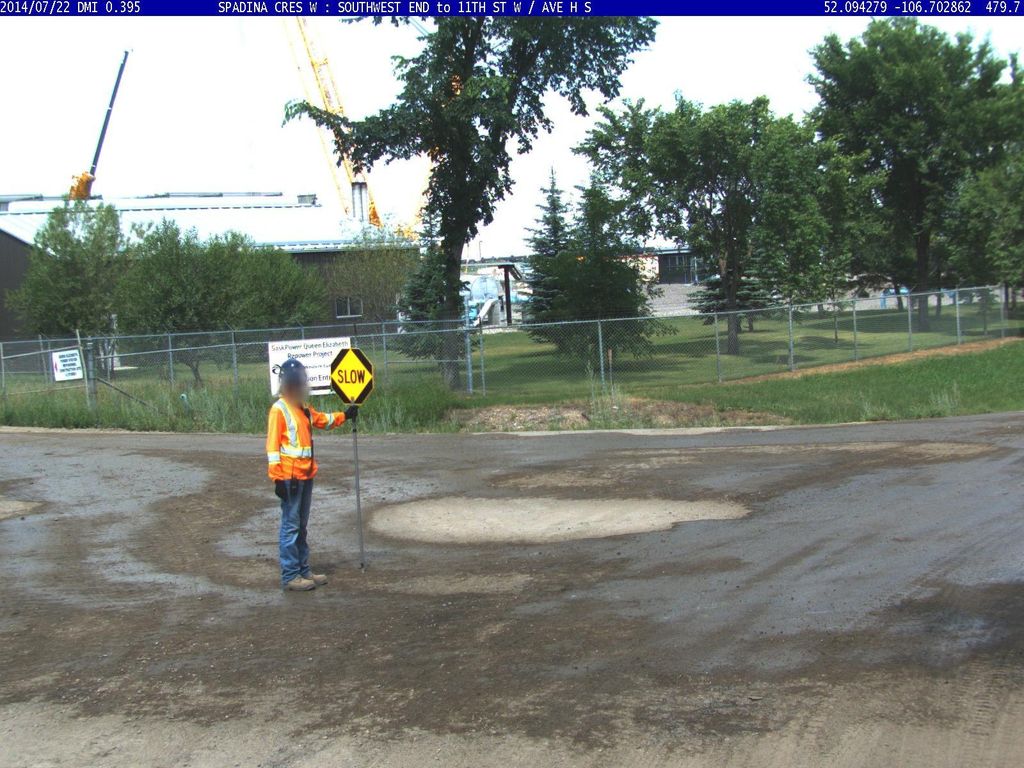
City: saskatoon